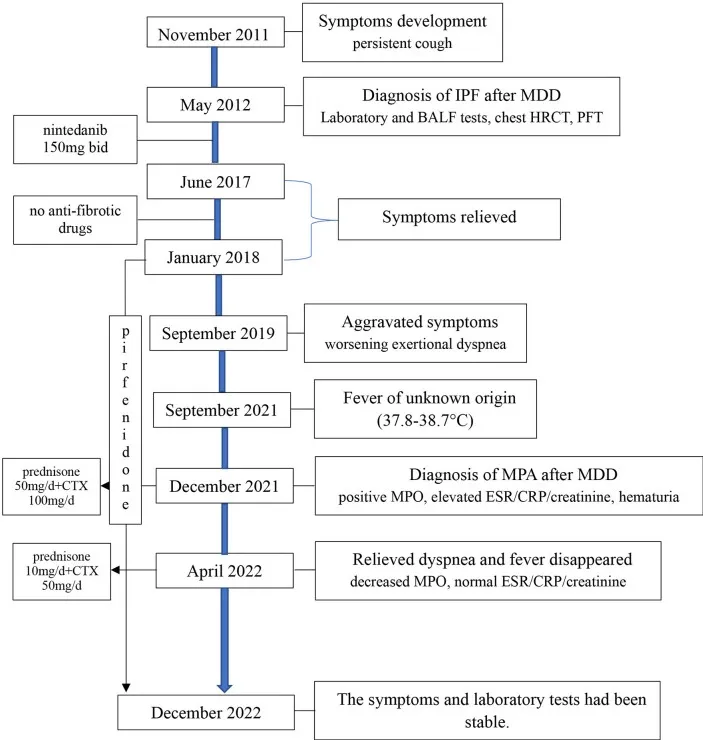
Chest HRCT: The timeline of our case. MDD, multidisciplinary discussion; BALF, bronchoalveolar lavage fluid; HRCT, high resolution CT; PFT, pulmonary function test; MPO, myeloperoxidase; ESR, erythrocyte sedimentation rate; CRP, C-reactive protein; CTX, cyclophosphamide.
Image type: chart (chart)